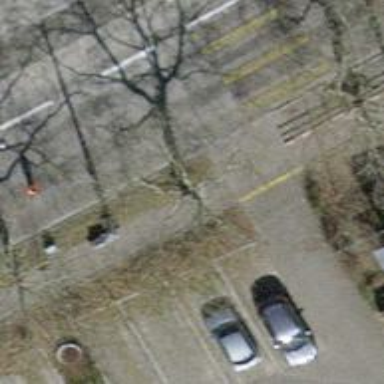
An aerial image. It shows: Paved parking area.